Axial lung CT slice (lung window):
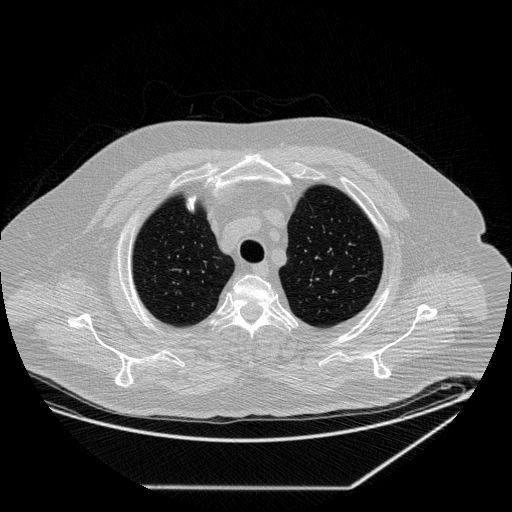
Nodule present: no